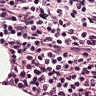
Metastatic tissue present: no